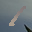
Label: 1